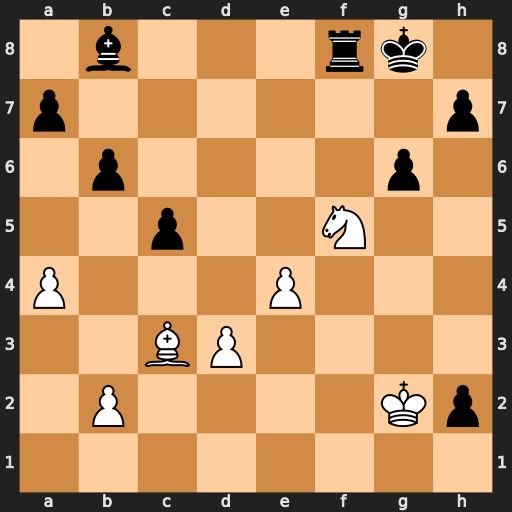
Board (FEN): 1b3rk1/p6p/1p4p1/2p2N2/P3P3/2BP4/1P4Kp/8
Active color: w
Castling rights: -
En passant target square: -
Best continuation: Nh6#